Interaction volume radius: 5 \u00c5
Interaction volume height: 15 \u00c5
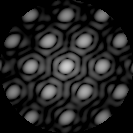
Disorder parameter: 0.09544